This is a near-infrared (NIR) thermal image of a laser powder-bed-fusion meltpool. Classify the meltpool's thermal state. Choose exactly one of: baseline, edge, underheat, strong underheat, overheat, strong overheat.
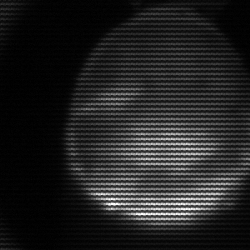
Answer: edge